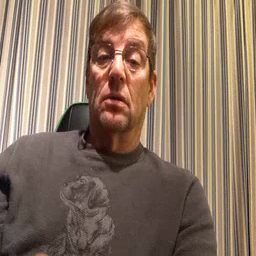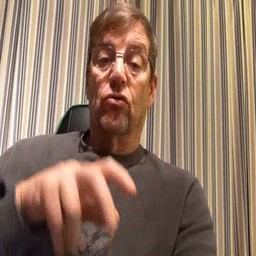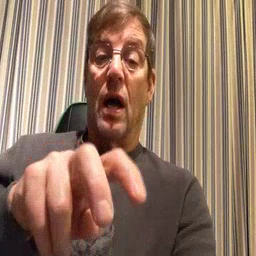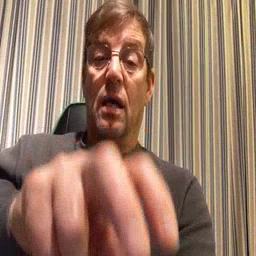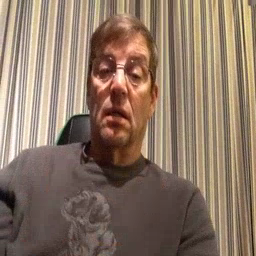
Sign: ride